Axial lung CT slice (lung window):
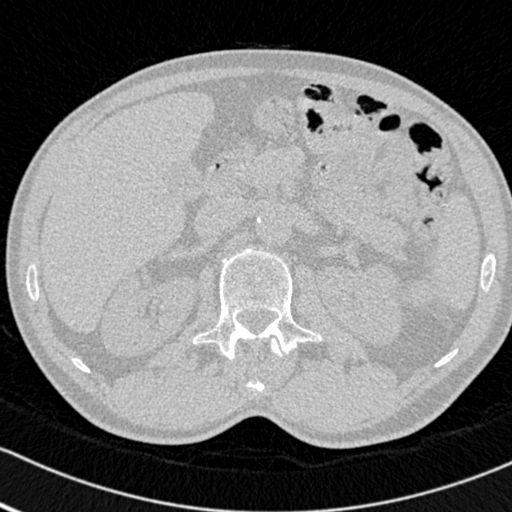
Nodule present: no